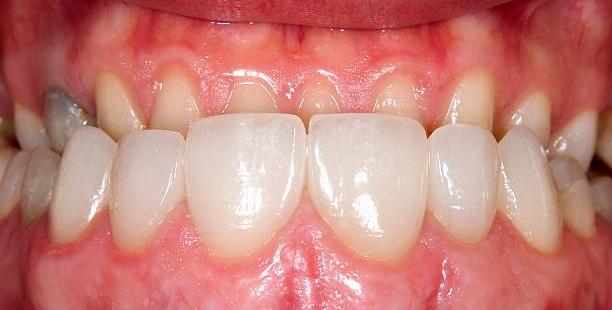
Condition: Gingivitis